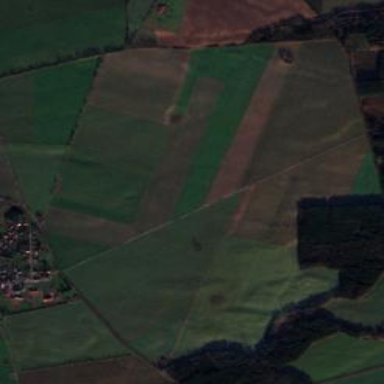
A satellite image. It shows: Picturesque farmland scene.